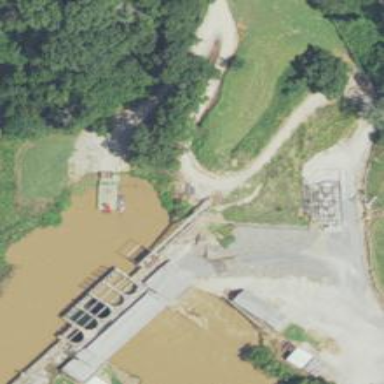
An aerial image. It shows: Dam along waterway.